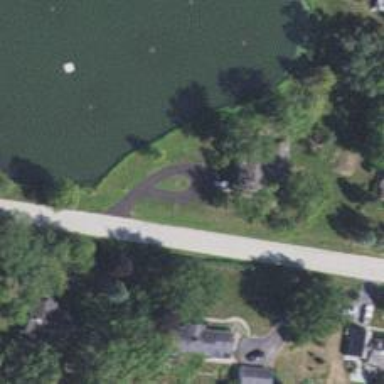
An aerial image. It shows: Driveway leading to service road.